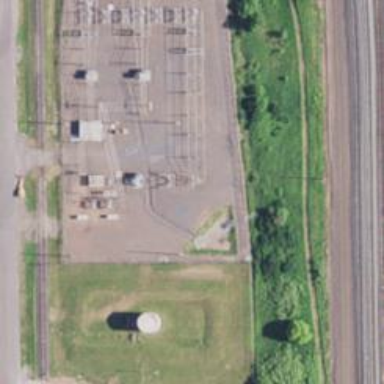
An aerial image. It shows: Substation surrounded by fence.